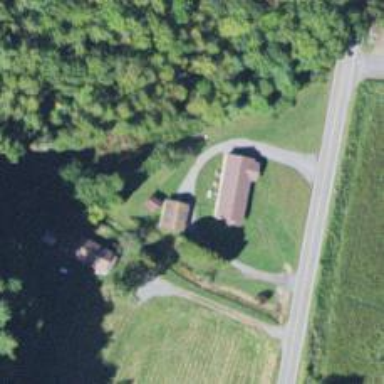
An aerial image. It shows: Driveway leading to service road.